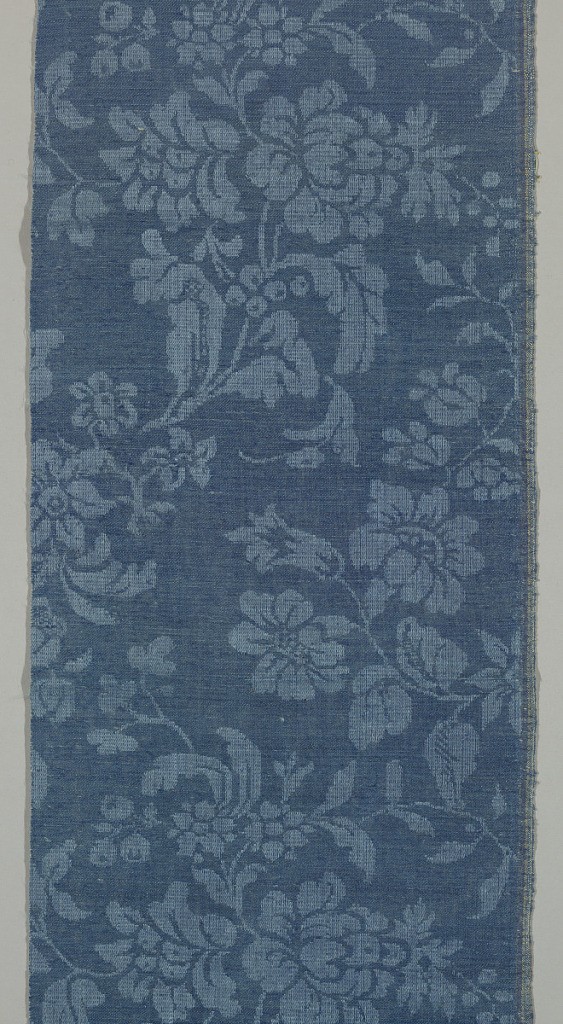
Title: Fragment
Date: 18th century
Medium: silk Technique: damask
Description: Length of blue silk has a pattern of large leafy blossoms and flowers buds in a light blue shade.